Question: Count the number of objects in the diagram.
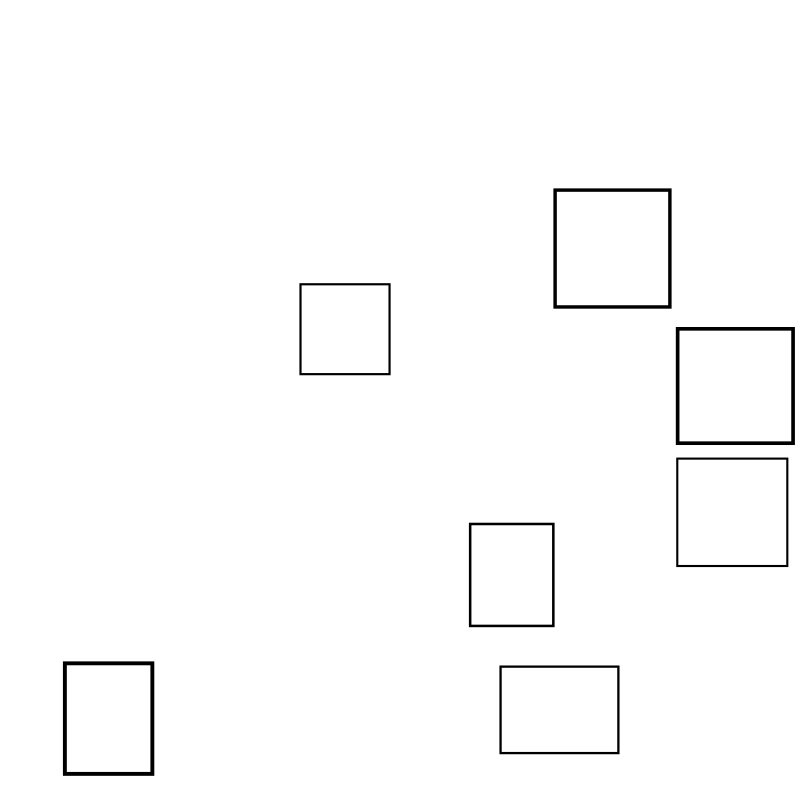
Answer: 7